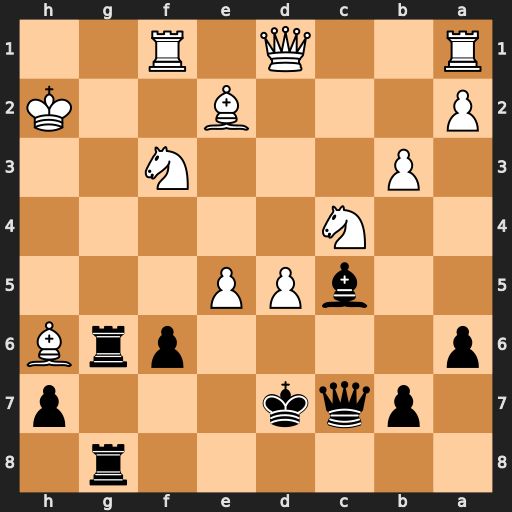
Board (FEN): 6r1/1pqk3p/p4prB/2bPP3/2N5/1P3N2/P3B2K/R2Q1R2
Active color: b
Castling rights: -
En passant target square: -
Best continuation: Rxh6+ Nh4 Rxh4#